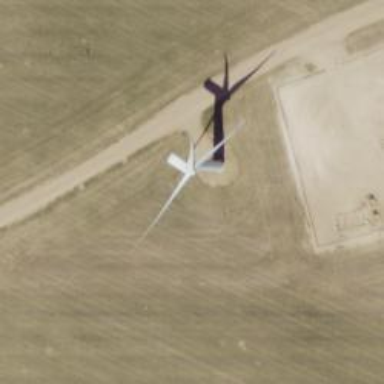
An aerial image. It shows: Wind generator using wind turbines of horizontal axis.